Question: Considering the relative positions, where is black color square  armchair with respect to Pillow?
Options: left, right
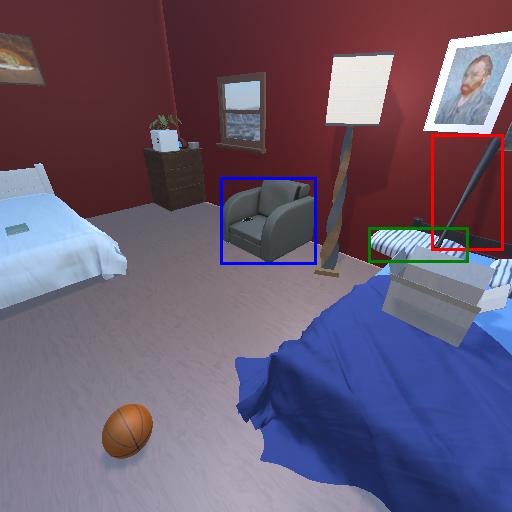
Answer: left